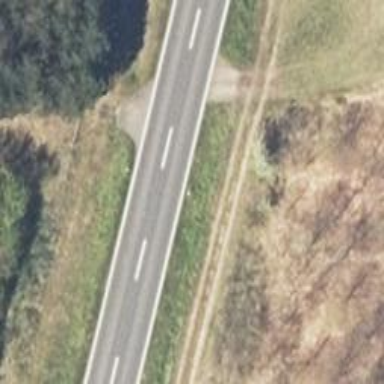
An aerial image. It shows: Asphalt road classified as primary highway.